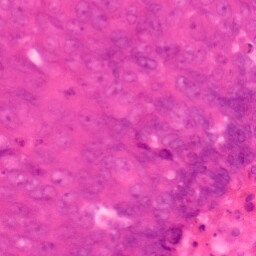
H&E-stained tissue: Colon